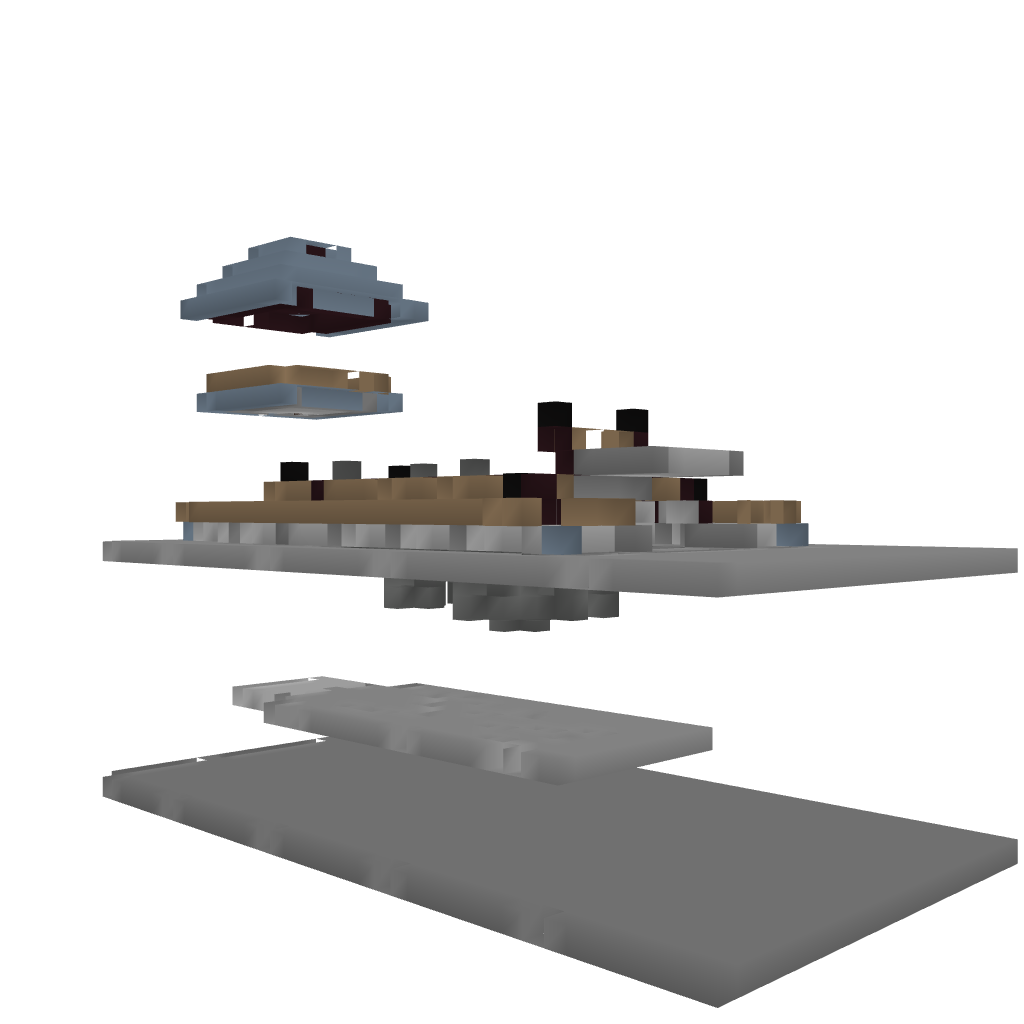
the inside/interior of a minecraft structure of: Raptor cage